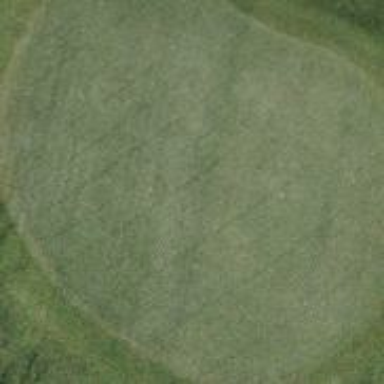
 ideal for leisure and sports activities."